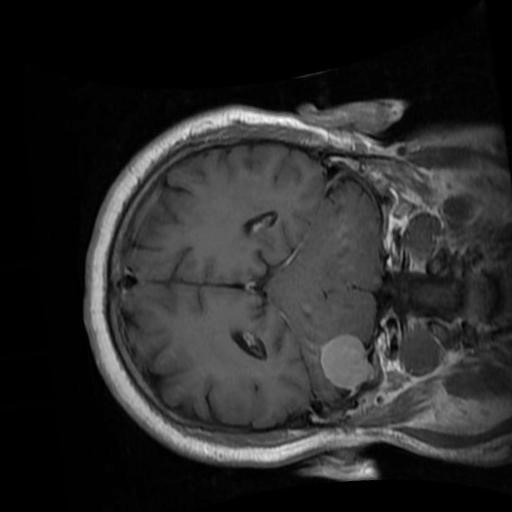
Label: brain_menin